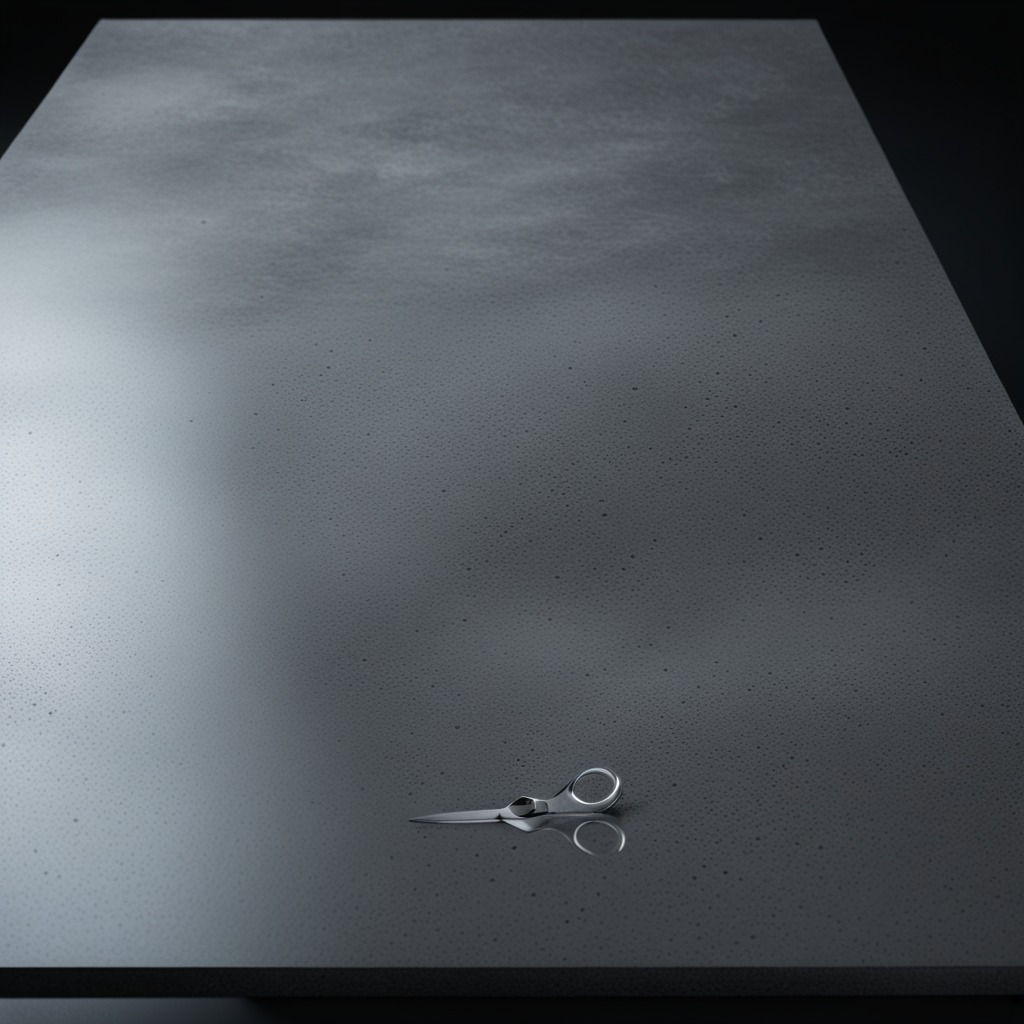
A scissor lies on a clean granite table inside a workshop at night dim ambient light soft shadows worn but